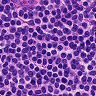
Metastatic tissue present: no